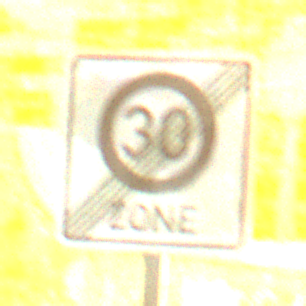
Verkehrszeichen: EndeZone30
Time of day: Night
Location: Outdoor (Urban)
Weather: PartlyCloudy
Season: NotSpecified
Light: Artificial